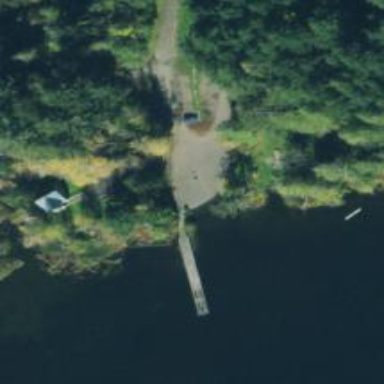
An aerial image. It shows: Slipway on leisure land.